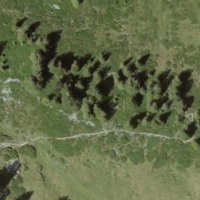
EUNIS habitat code: 26
Species observed at this site:
Ranunculus platanifolius
Crocus vernus